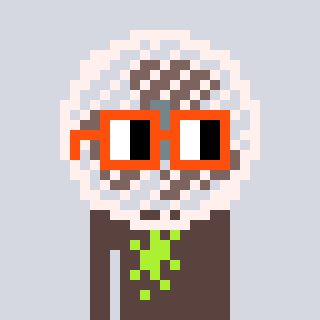
a pixel art character with square orange glasses, a fan-shaped head and a darkbrown-colored body on a cool background